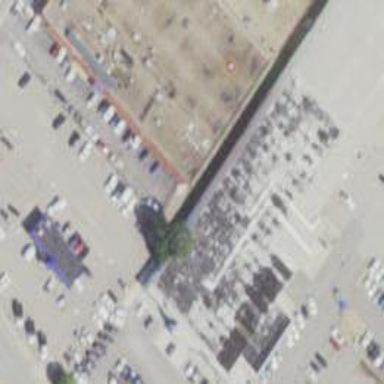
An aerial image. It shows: Car shop building.